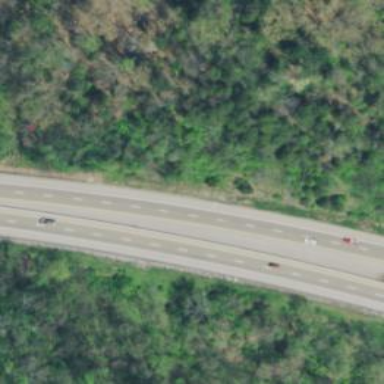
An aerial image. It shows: View of motorway.